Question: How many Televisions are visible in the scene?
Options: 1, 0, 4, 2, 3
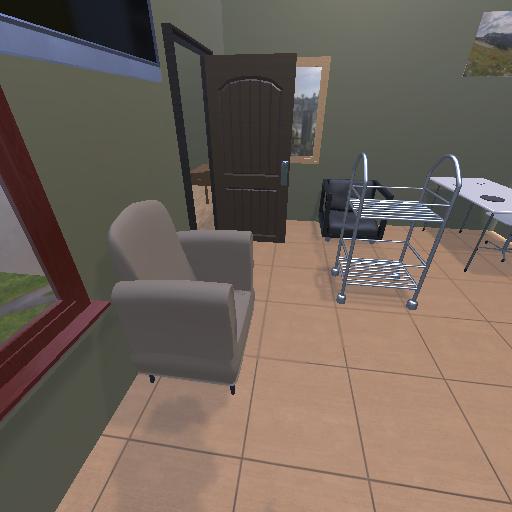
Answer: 1